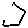
Label: hexagon